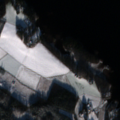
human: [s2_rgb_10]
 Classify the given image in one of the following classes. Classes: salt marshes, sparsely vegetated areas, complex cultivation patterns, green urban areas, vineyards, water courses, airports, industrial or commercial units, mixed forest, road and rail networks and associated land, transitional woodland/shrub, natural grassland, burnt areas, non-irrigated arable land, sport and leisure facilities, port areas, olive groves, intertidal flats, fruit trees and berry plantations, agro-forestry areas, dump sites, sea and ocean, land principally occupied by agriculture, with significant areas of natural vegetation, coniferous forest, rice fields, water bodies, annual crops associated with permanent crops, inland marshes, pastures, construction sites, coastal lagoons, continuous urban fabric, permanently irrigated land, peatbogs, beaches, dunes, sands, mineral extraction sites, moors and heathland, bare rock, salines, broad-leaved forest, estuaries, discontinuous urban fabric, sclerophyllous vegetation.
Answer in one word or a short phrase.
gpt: non-irrigated arable land, land principally occupied by agriculture, with significant areas of natural vegetation, coniferous forest, mixed forest, water bodies